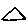
Label: triangle